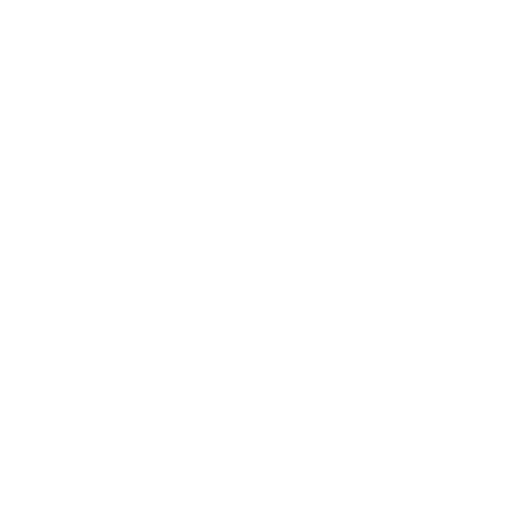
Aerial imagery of island in Alaska named Observation Island containing only unknown